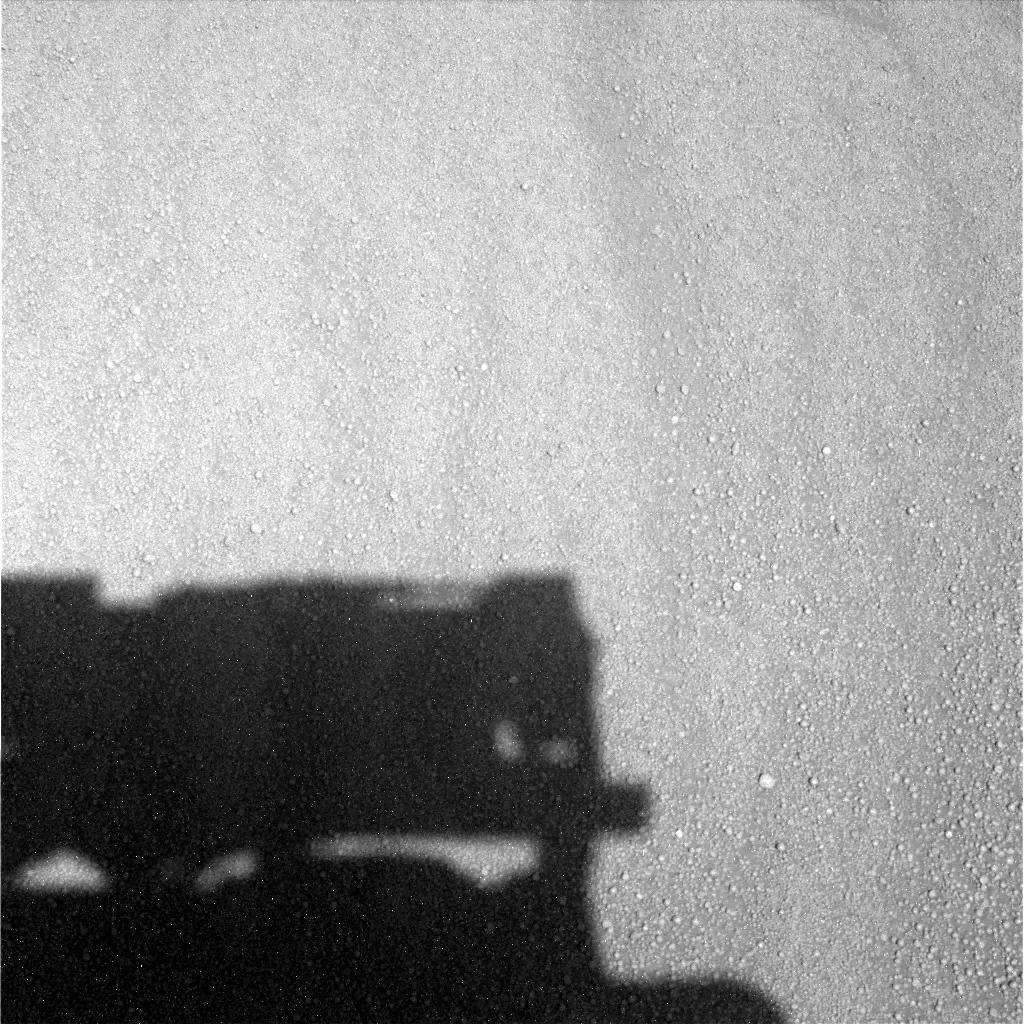
Terrain classes present: Gravel / Sand / Soil, Shadow